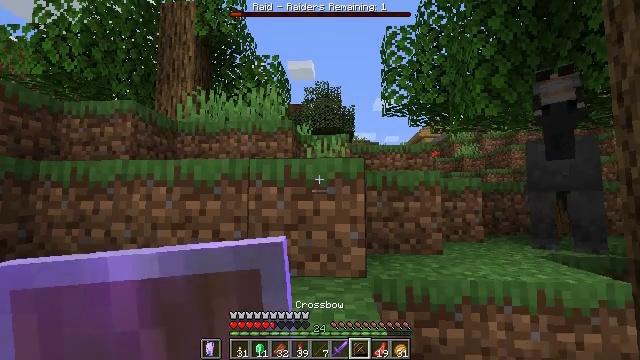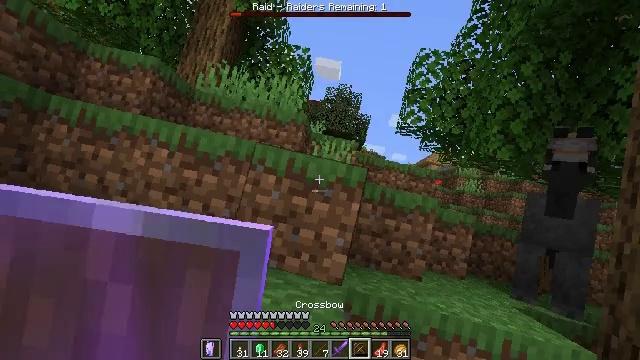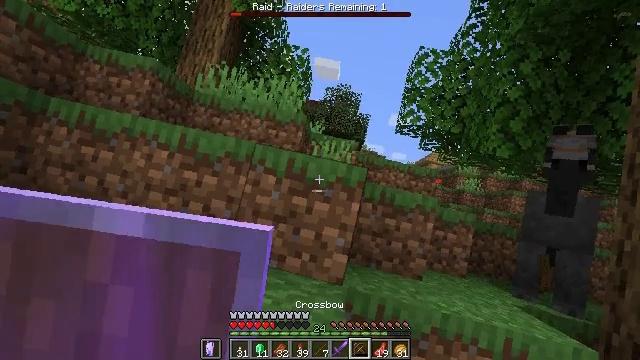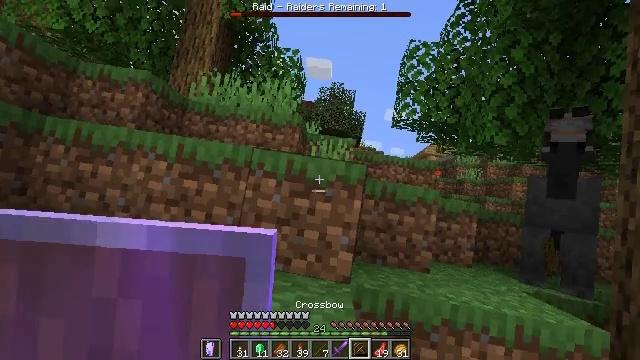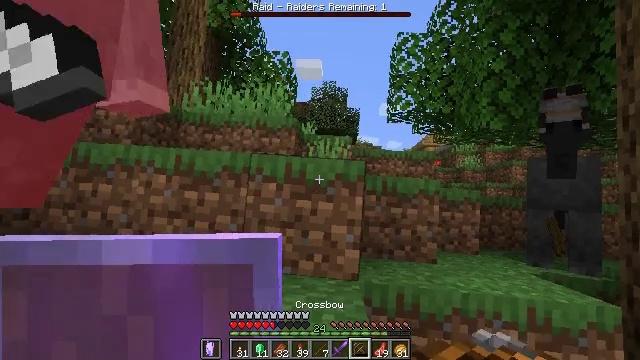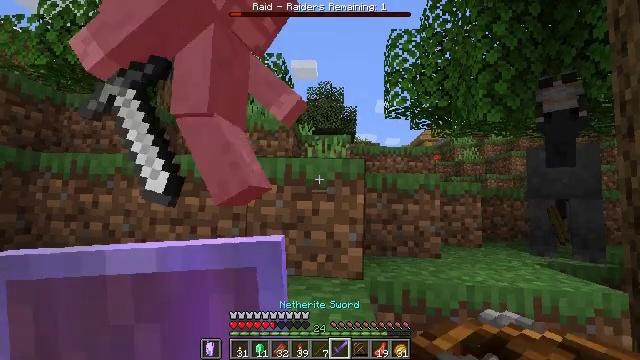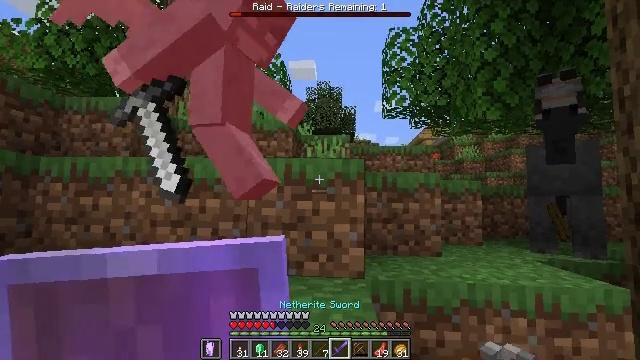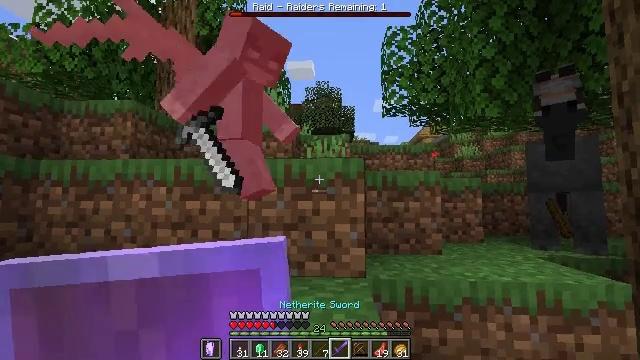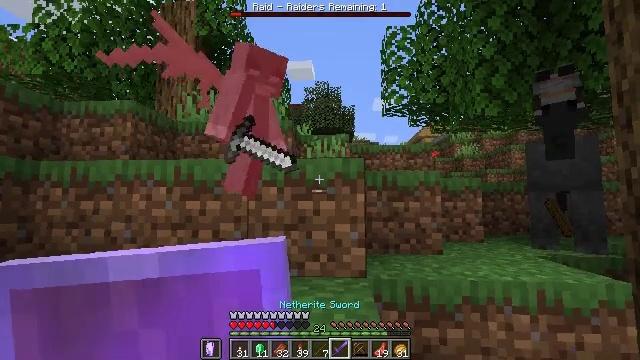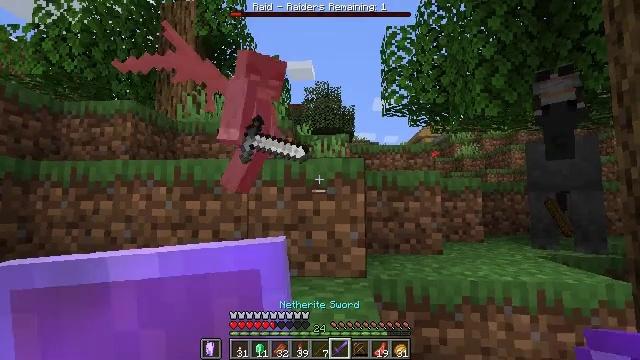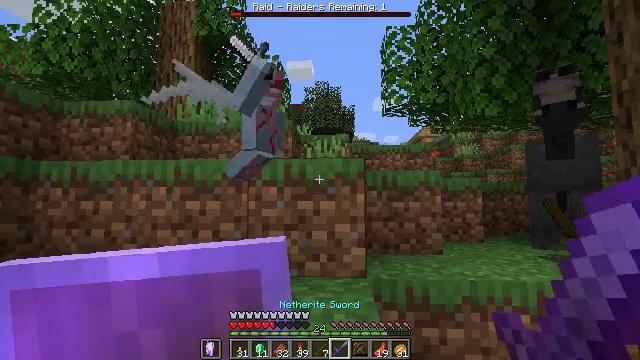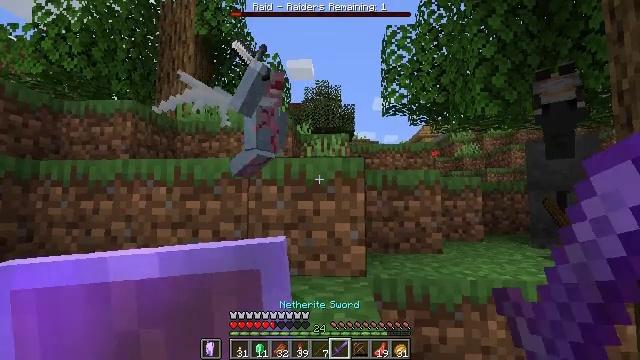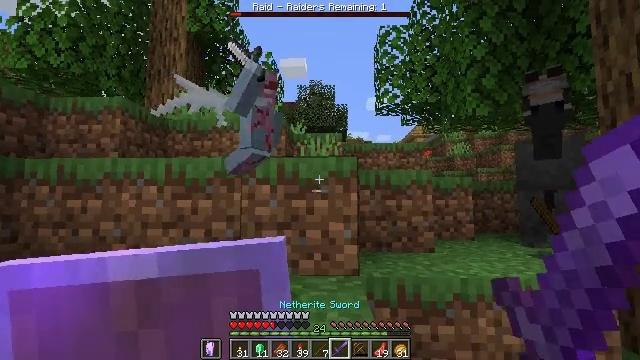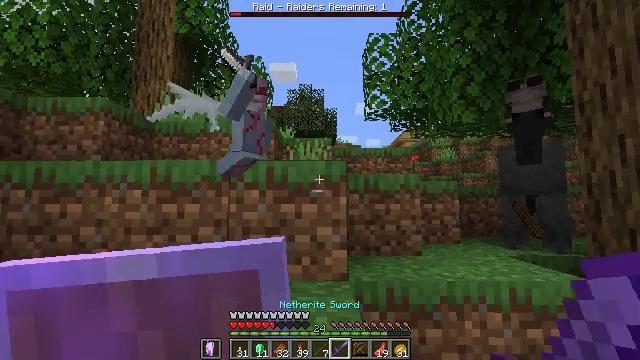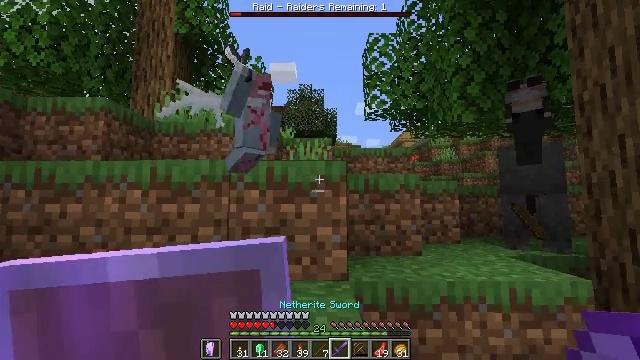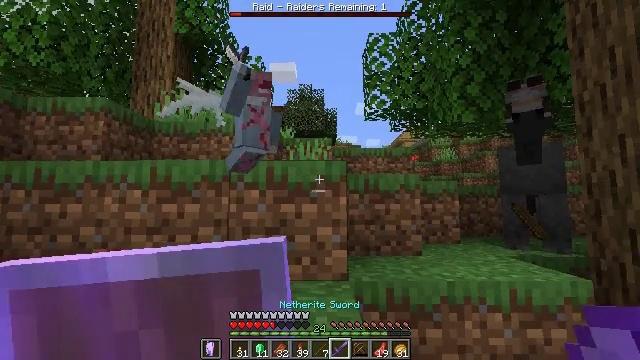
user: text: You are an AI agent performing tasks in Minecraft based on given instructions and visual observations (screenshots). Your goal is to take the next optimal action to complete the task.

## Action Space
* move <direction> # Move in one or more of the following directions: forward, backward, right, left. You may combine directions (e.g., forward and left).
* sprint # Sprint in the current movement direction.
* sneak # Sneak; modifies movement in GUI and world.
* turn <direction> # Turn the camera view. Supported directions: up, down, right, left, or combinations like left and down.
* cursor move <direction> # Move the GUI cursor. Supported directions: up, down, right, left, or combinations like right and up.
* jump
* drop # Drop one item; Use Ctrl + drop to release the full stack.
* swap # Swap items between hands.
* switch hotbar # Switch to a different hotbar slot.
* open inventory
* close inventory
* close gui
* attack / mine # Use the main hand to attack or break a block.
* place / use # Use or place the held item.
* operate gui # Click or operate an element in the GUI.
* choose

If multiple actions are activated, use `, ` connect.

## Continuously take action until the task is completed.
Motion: motion action
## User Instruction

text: Clear the ground by mining grass.
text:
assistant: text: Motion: no_op
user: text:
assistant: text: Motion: no_op
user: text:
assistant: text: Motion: no_op
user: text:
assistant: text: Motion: no_op
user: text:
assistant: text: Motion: no_op
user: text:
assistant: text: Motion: no_op
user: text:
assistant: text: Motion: no_op
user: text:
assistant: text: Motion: no_op
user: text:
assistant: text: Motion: no_op
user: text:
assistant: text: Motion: no_op
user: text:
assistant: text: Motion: no_op
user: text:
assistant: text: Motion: turn right
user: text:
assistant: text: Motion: turn right
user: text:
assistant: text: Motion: no_op
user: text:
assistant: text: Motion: no_op
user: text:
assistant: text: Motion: no_op
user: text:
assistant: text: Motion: no_op
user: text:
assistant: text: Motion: turn left and up
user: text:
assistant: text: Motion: turn left and up
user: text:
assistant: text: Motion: move forward, turn up
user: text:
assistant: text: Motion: move forward, turn left and up
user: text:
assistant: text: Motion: move forward, attack / mine, jump
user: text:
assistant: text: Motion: move forward, attack / mine, jump
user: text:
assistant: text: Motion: move forward, turn right, attack / mine, jump
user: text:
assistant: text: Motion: move forward, turn right, jump
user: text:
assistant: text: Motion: move forward, turn right and up, jump
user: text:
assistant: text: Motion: jump